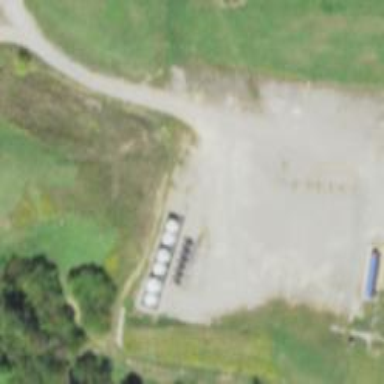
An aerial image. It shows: Storage tank with man-made structure.